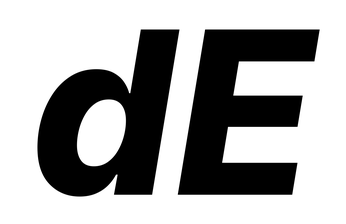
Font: Inter-Italic_ExtraBold_Italic